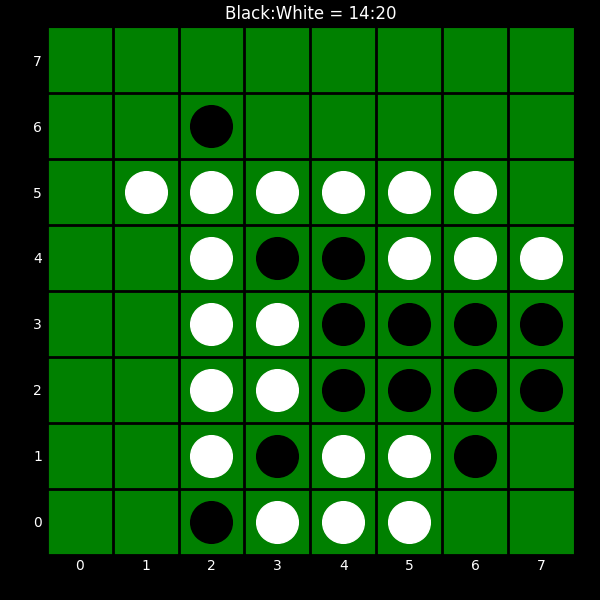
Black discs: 14
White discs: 20